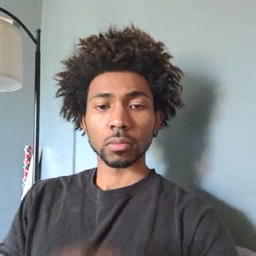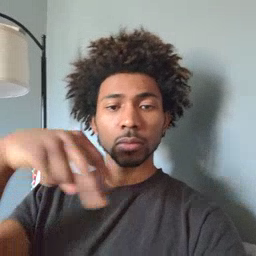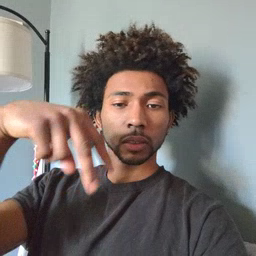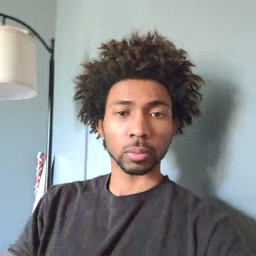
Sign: dance